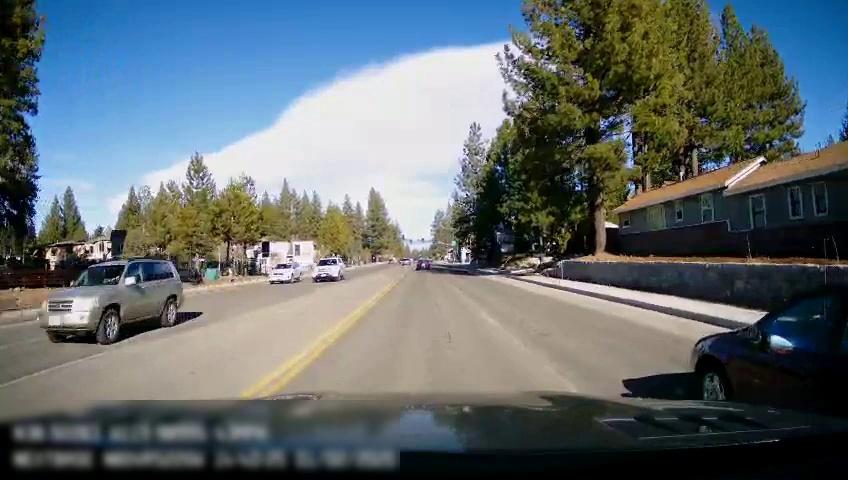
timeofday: Day
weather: Sunny
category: Drivable Space
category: Vehicles | Car
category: Vehicles | Car
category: Vehicles | SUV
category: Vehicles | SUV
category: Vehicles | SUV
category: Lanes | Opposite Lane
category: Lanes | Current Lane
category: Lanes | Current Lane